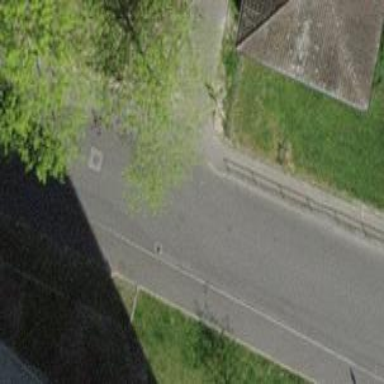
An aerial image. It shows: Asphalt surface.